Question: Hi I'm new to programming and am working from this book. This is an exercise at the end of one of the chapters. But my code throws this exception.
'''
Random rand = new Random();
List<int> numbers = new List<int>();
for (int i = 0; i < 1000; i++)
{
numbers[i] = rand.Next(1, 1001);
}
for (int i = 0; i < numbers.Count; i++)
{
listBox1.Items.Add(numbers[i]);
}
'''
Here is the error:

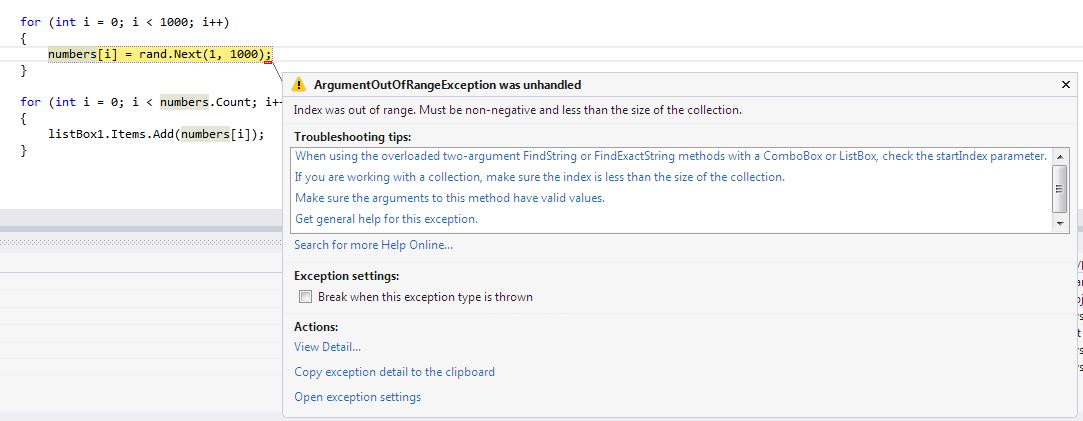
Answer: 'ArgumentOutOfRangeException' is only called on 'Random.Next' when 'minValue is greater than maxValue.' as according to: <URL>
Your problem lays with 'numbers[i]' as numbers has zero elements, meaning setting 'numbers[0] = random.Next(1, 1000);' will return an 'ArgumentOutOfRangeException' because there is no range yet. Use 'numbers.Add(random.Next(1, 1000));' instead
Just a hint, when working with indexers in array type objects (when you use 'object[key]') and for loops you should always use the arrays length as the upper limit of the for loop, like so:
'''
for(int i = 0; i < 1000 && i < numbers.Count(); i++){
//Do stuff with i
}
'''
In your case the loop will never happen as 'i' is always going to be smaller then 'numbers.Count()' unless you add items to it